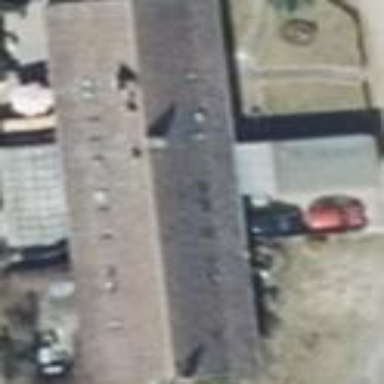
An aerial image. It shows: Residential building with flat grey roof.